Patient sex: F
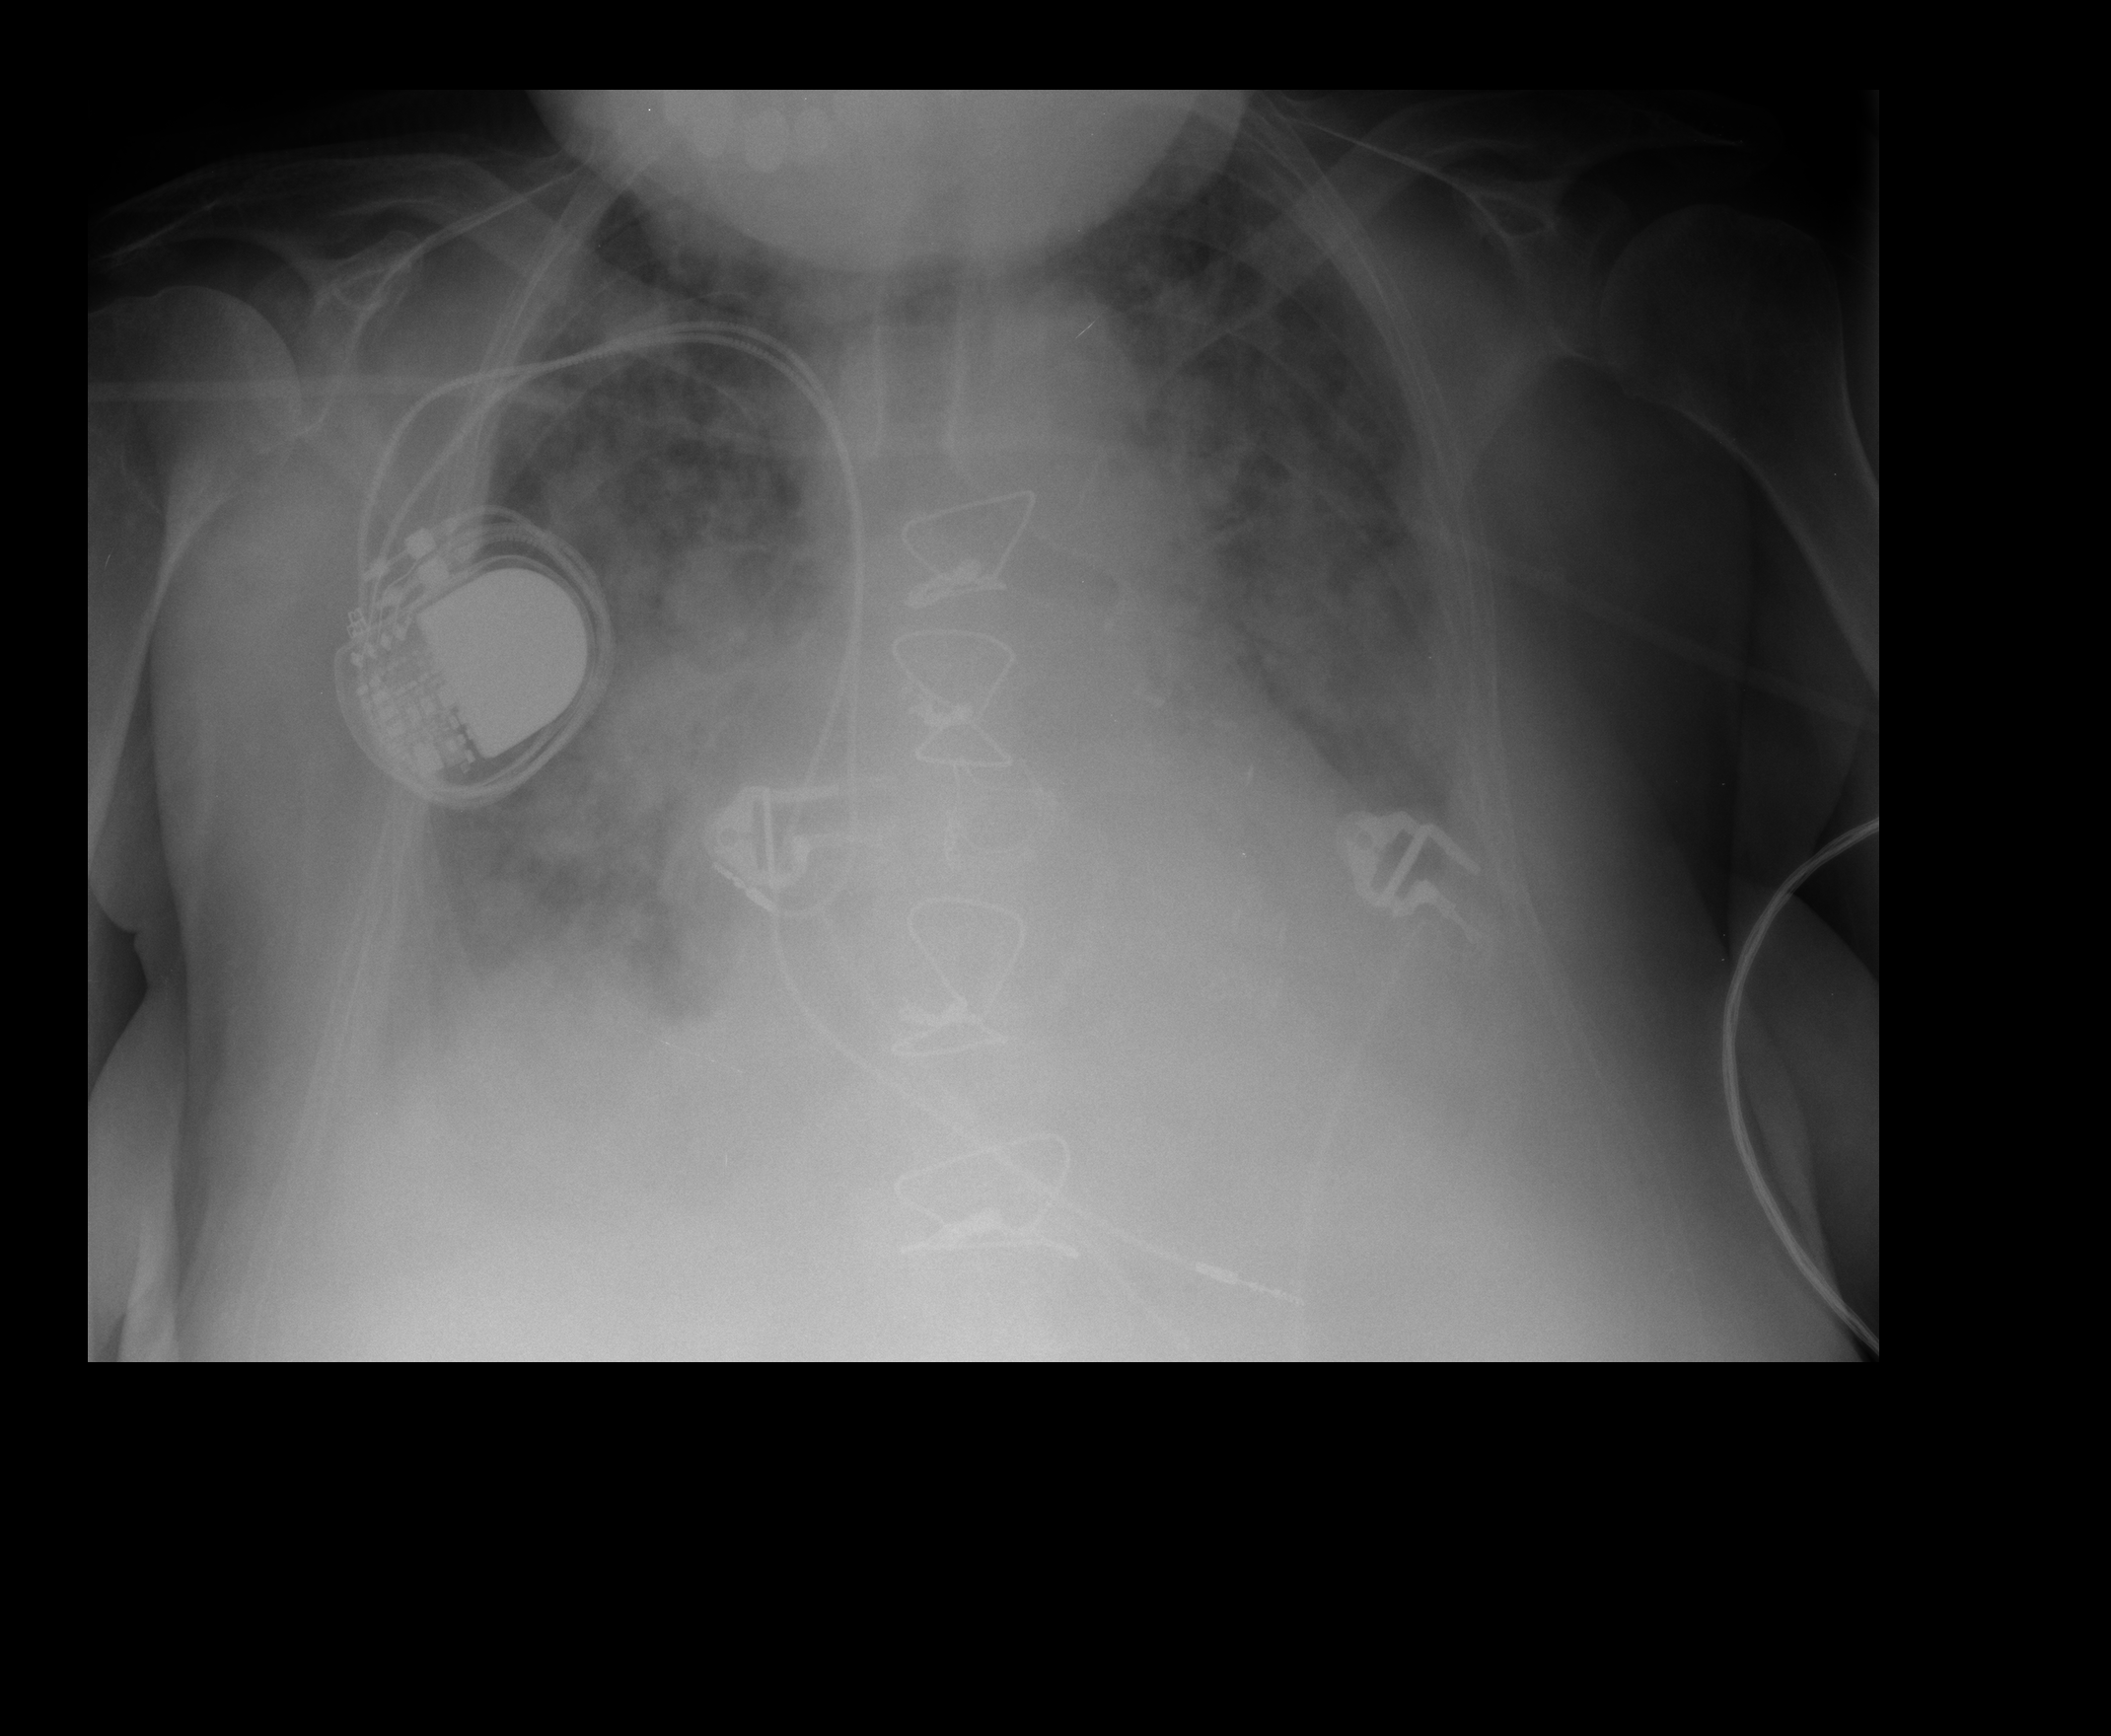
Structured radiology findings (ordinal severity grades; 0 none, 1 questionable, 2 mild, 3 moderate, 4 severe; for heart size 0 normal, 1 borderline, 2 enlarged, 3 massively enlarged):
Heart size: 2
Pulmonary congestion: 3
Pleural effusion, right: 2
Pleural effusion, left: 2
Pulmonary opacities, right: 3
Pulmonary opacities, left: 3
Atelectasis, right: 2
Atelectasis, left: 2